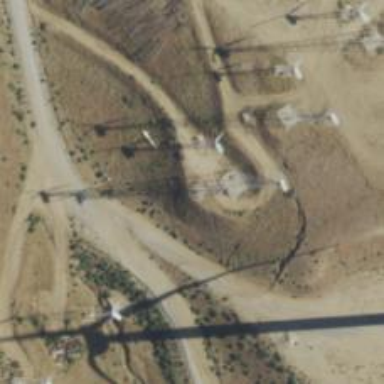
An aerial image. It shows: Wind generator powered by wind turbine.